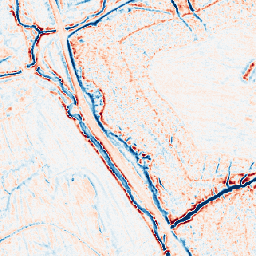
Category: edge_preserving
Decomposition family: bilateral
Decomposition parameters: d: 9
sigma_color: 75
sigma_space: 25
Upsampling method: area
Upsampling parameters: scale: 4
Upsampling scale: 4